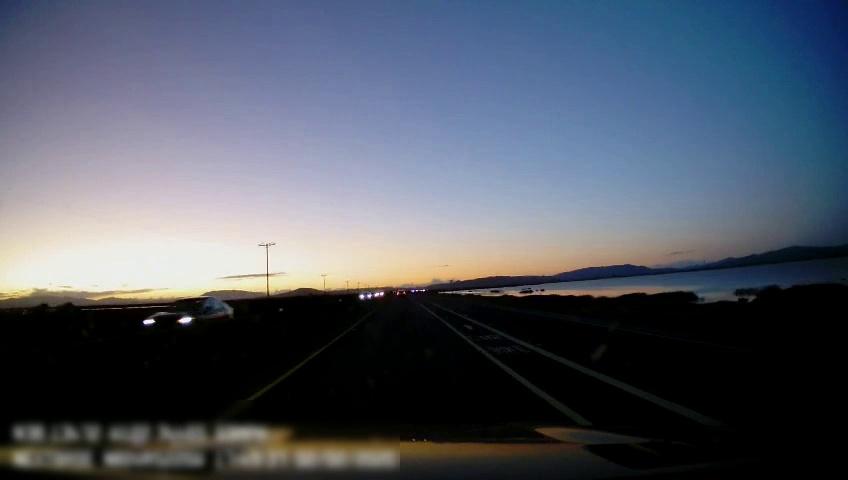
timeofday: Dusk/Dawn/Twilight
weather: Sunny
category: Drivable Space
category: Vehicles | Car
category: Vehicles | Car
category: Vehicles | Car
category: Vehicles | Car
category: Lanes | Current Lane
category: Lanes | Current Lane
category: Lanes | Alternate Lane
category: Lanes | Alternate Lane